Question: I need to add images to WPF treeview nodes, I've had a look at this example <URL> and it's working fine except ALL nodes have the same image.I would like all the nodes in the treeview which do not have any children to either have no image or have a different image.
Here is my XAML where I set the image:
'''
<HierarchicalDataTemplate x:Key="NodeTemplate">
<StackPanel Orientation="Horizontal" Margin="2">
<Image Source="test.png" Width="16" Height="16" SnapsToDevicePixels="True"/>
<TextBlock x:Name="tb"/>
</StackPanel>
<HierarchicalDataTemplate.ItemsSource>
<Binding>
<Binding.XPath>child::node()</Binding.XPath>
</Binding>
</HierarchicalDataTemplate.ItemsSource>
<HierarchicalDataTemplate.Triggers>
<DataTrigger Binding="{Binding Path=NodeType}" Value="Text">
<Setter TargetName="tb" Property="Text" Value="{Binding Path=Value}"></Setter>
</DataTrigger>
<DataTrigger Binding="{Binding Path=NodeType}" Value="Element">
<Setter TargetName="tb" Property="Text" Value="{Binding Path=Name}"></Setter>
</DataTrigger>
</HierarchicalDataTemplate.Triggers>
</HierarchicalDataTemplate>
'''
Below is a screen shot of the output

Could someone please suggest how can I achieve this, the possible solution can be either changing the XAML or programatically via C#.
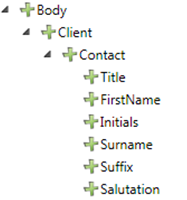
Answer: Here is some code I used to solve almost the same problem.
(The data I designed this for is XML data, so XPath="@name" means the value of the attribute name of the node, while Name means element type.)
'''
<Window x:Class="NodeExplorer2.MainWindow"
xmlns="http://schemas.microsoft.com/winfx/2006/xaml/presentation"
xmlns:x="http://schemas.microsoft.com/winfx/2006/xaml"
xmlns:my="clr-namespace:NodeExplorer2">
<Window.Resources>
<my:PathConverter x:Key="iconConverter"/>
<HierarchicalDataTemplate x:Key="XmlTreeTemplate">
<HierarchicalDataTemplate.ItemsSource>
<Binding XPath="child::node()" />
</HierarchicalDataTemplate.ItemsSource>
<StackPanel Orientation="Horizontal">
<Image x:Name="icon" SnapsToDevicePixels="True" Stretch="None" Margin="0,0,3,0" />
<TextBlock Text={Binding XPath="@name"/>
</StackPanel>
<HierarchicalDataTemplate.Triggers>
<DataTrigger Binding="{Binding Path=NodeType}" Value="Element">
<Setter TargetName="icon" Property="Source">
<Setter.Value>
<Binding Path="Name" Converter="{StaticResource iconConverter}">
<Binding.FallbackValue>
<ImageSource>
Data/Icons/unknown.png
</ImageSource>
</Binding.FallbackValue>
</Binding>
</Setter.Value>
</Setter>
</DataTrigger>
</HierarchicalDataTemplate.Triggers>
</HierarchicalDataTemplate>
'''
Converter:
'''
public class PathConverter: IValueConverter
{
public object Convert(object value, Type targetType, object parameter, CultureInfo culture)
{
//Console.WriteLine("Value:" + value);
return "Data/Icons/" + value + ".png";
}
public object ConvertBack(object value, Type targetType, object parameter, CultureInfo culture)
{
return "";
}
}
'''